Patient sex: M
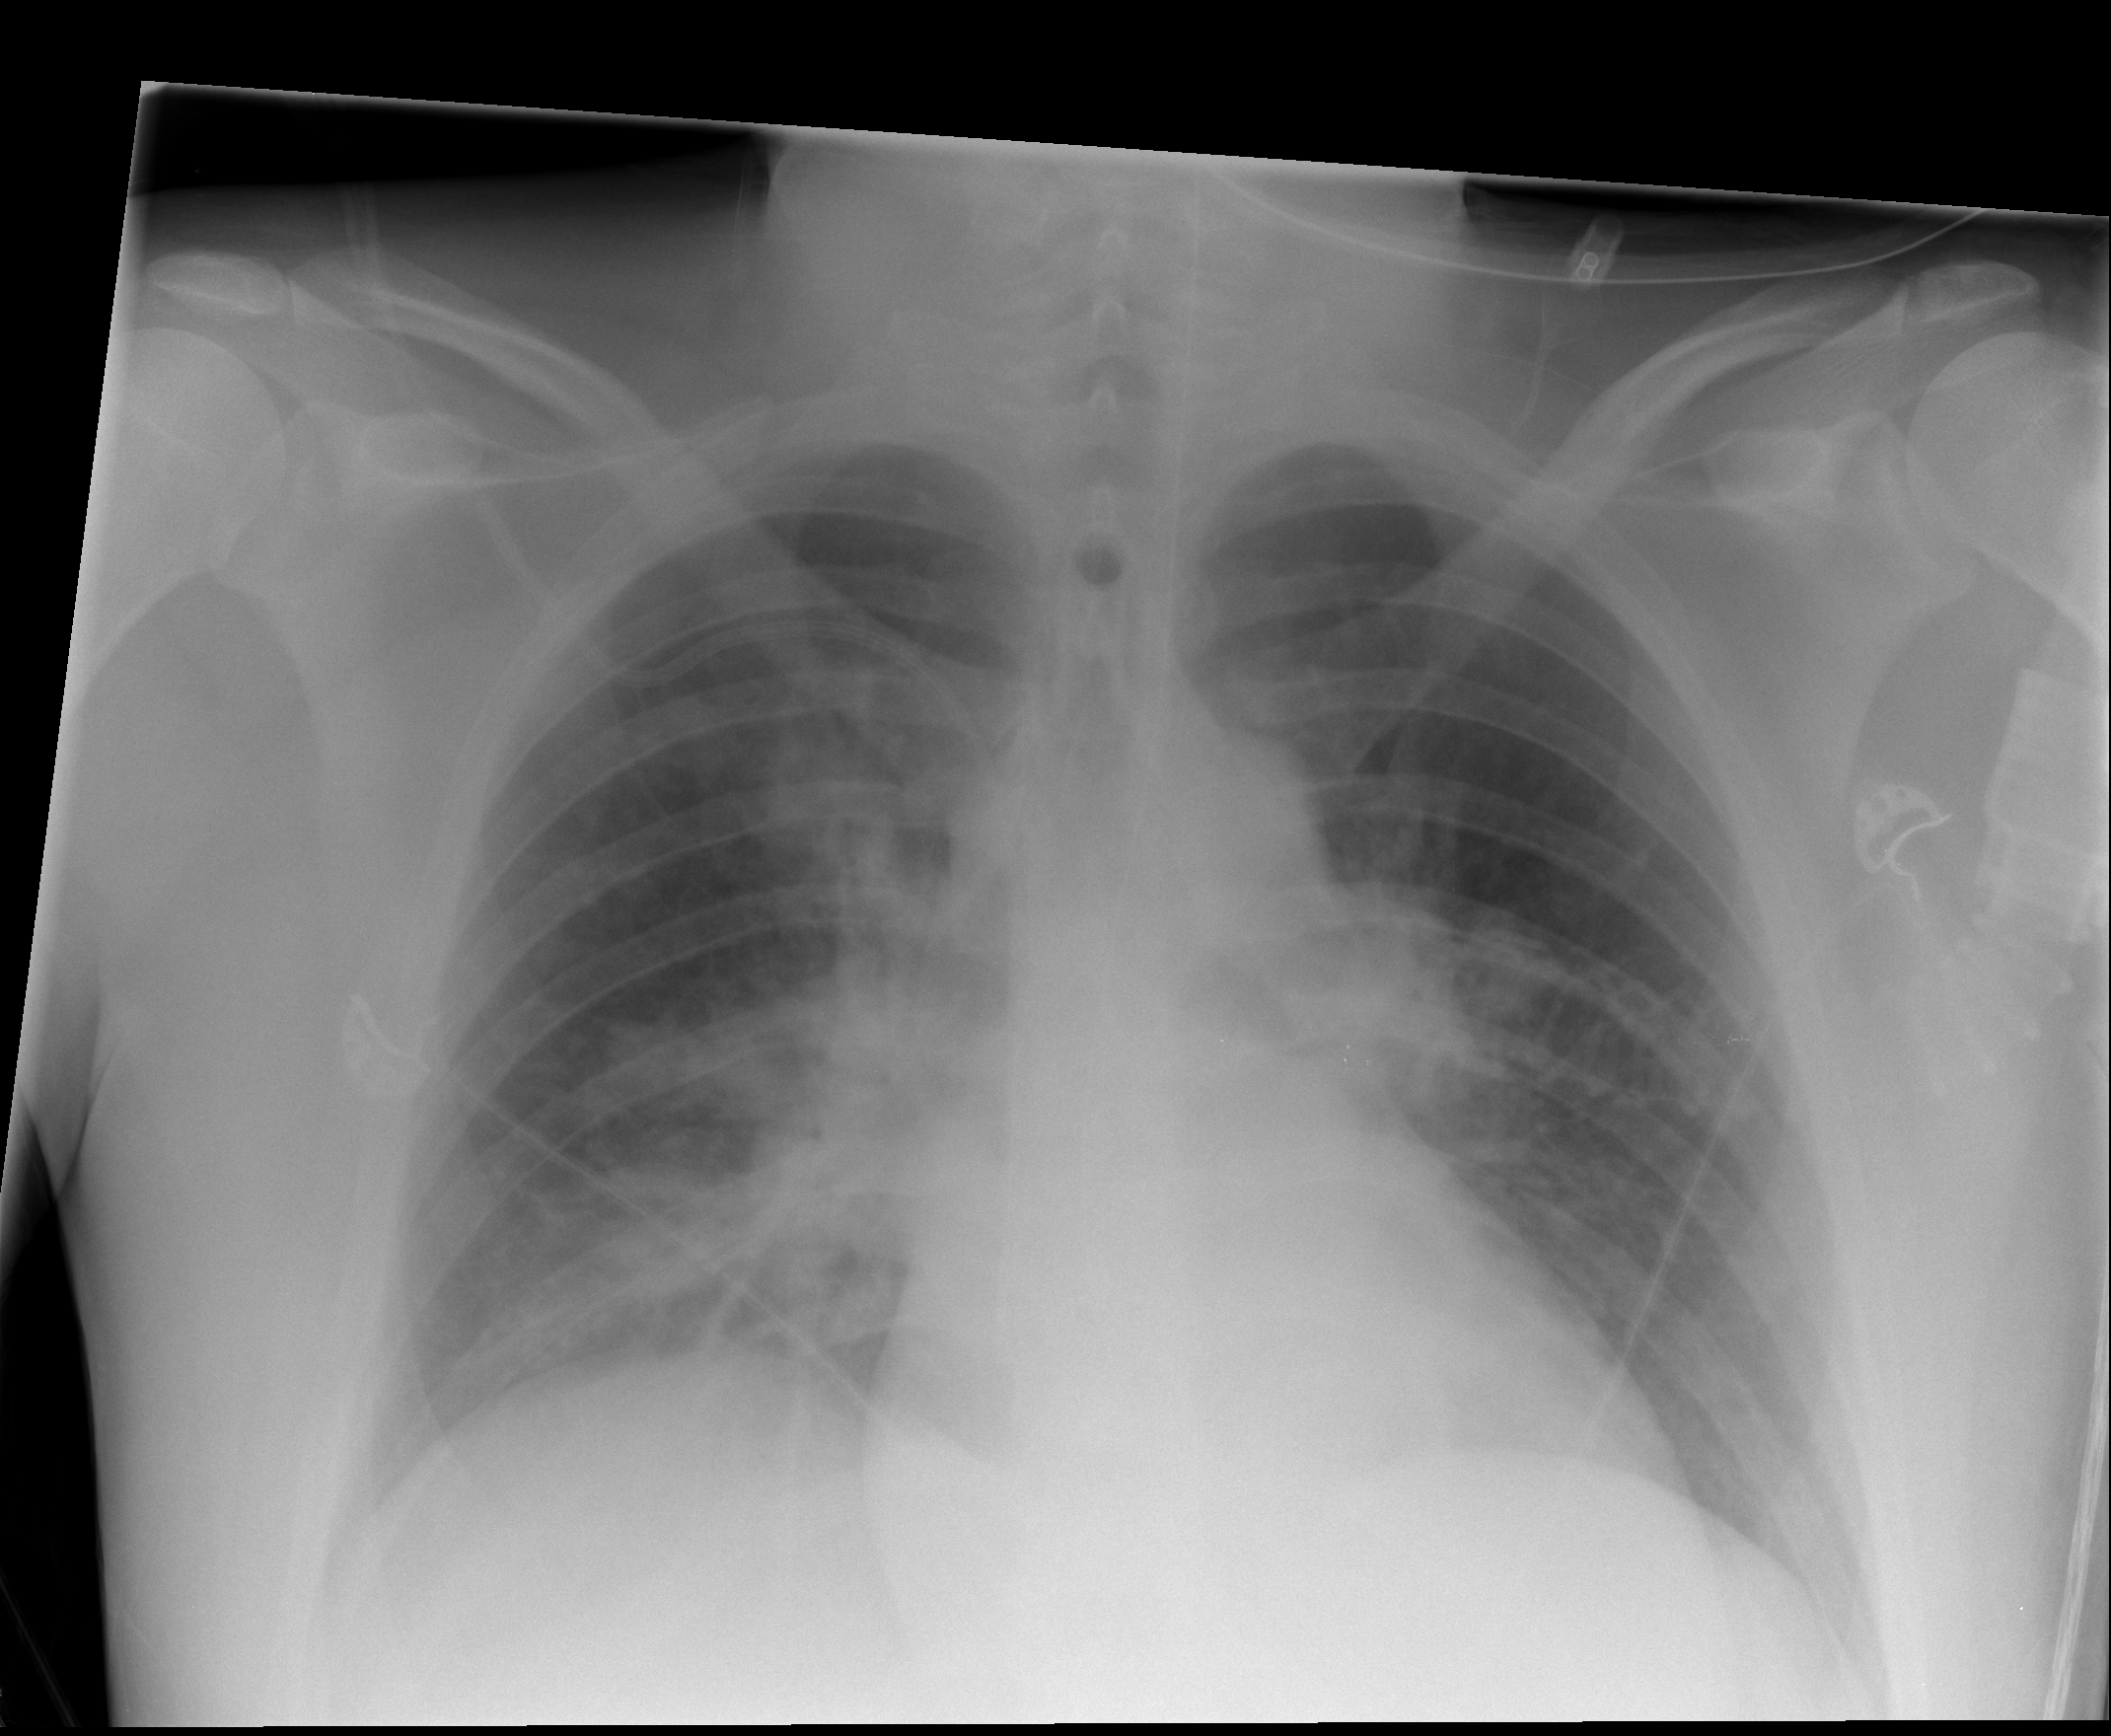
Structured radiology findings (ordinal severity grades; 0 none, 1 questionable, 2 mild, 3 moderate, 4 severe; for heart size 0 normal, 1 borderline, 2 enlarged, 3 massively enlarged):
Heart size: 0
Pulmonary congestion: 2
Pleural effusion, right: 0
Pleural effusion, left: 0
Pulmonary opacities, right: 3
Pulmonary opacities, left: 2
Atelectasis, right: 0
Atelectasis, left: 0